Field crop: tomato
Growth stage: 1
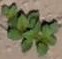
Species: solanum